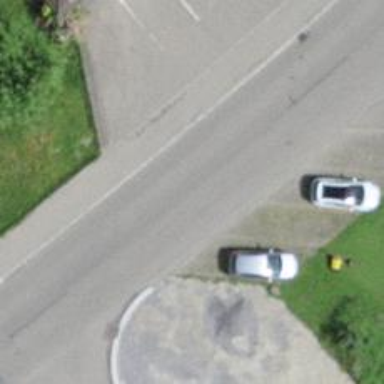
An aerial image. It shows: Residential road with separate asphalt sidewalk.